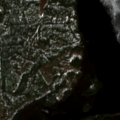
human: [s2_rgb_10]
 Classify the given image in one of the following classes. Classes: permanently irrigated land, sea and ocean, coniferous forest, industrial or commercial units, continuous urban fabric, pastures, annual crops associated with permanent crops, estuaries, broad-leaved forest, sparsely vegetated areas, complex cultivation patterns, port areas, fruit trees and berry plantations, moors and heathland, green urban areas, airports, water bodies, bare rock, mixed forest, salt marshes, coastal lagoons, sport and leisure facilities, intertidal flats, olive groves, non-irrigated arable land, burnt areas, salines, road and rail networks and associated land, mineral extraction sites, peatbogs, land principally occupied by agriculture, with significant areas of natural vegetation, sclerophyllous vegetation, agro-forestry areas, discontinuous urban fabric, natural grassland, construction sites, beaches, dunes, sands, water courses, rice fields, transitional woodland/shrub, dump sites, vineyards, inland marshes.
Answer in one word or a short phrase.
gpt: coniferous forest, mixed forest, transitional woodland/shrub, water bodies